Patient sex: F
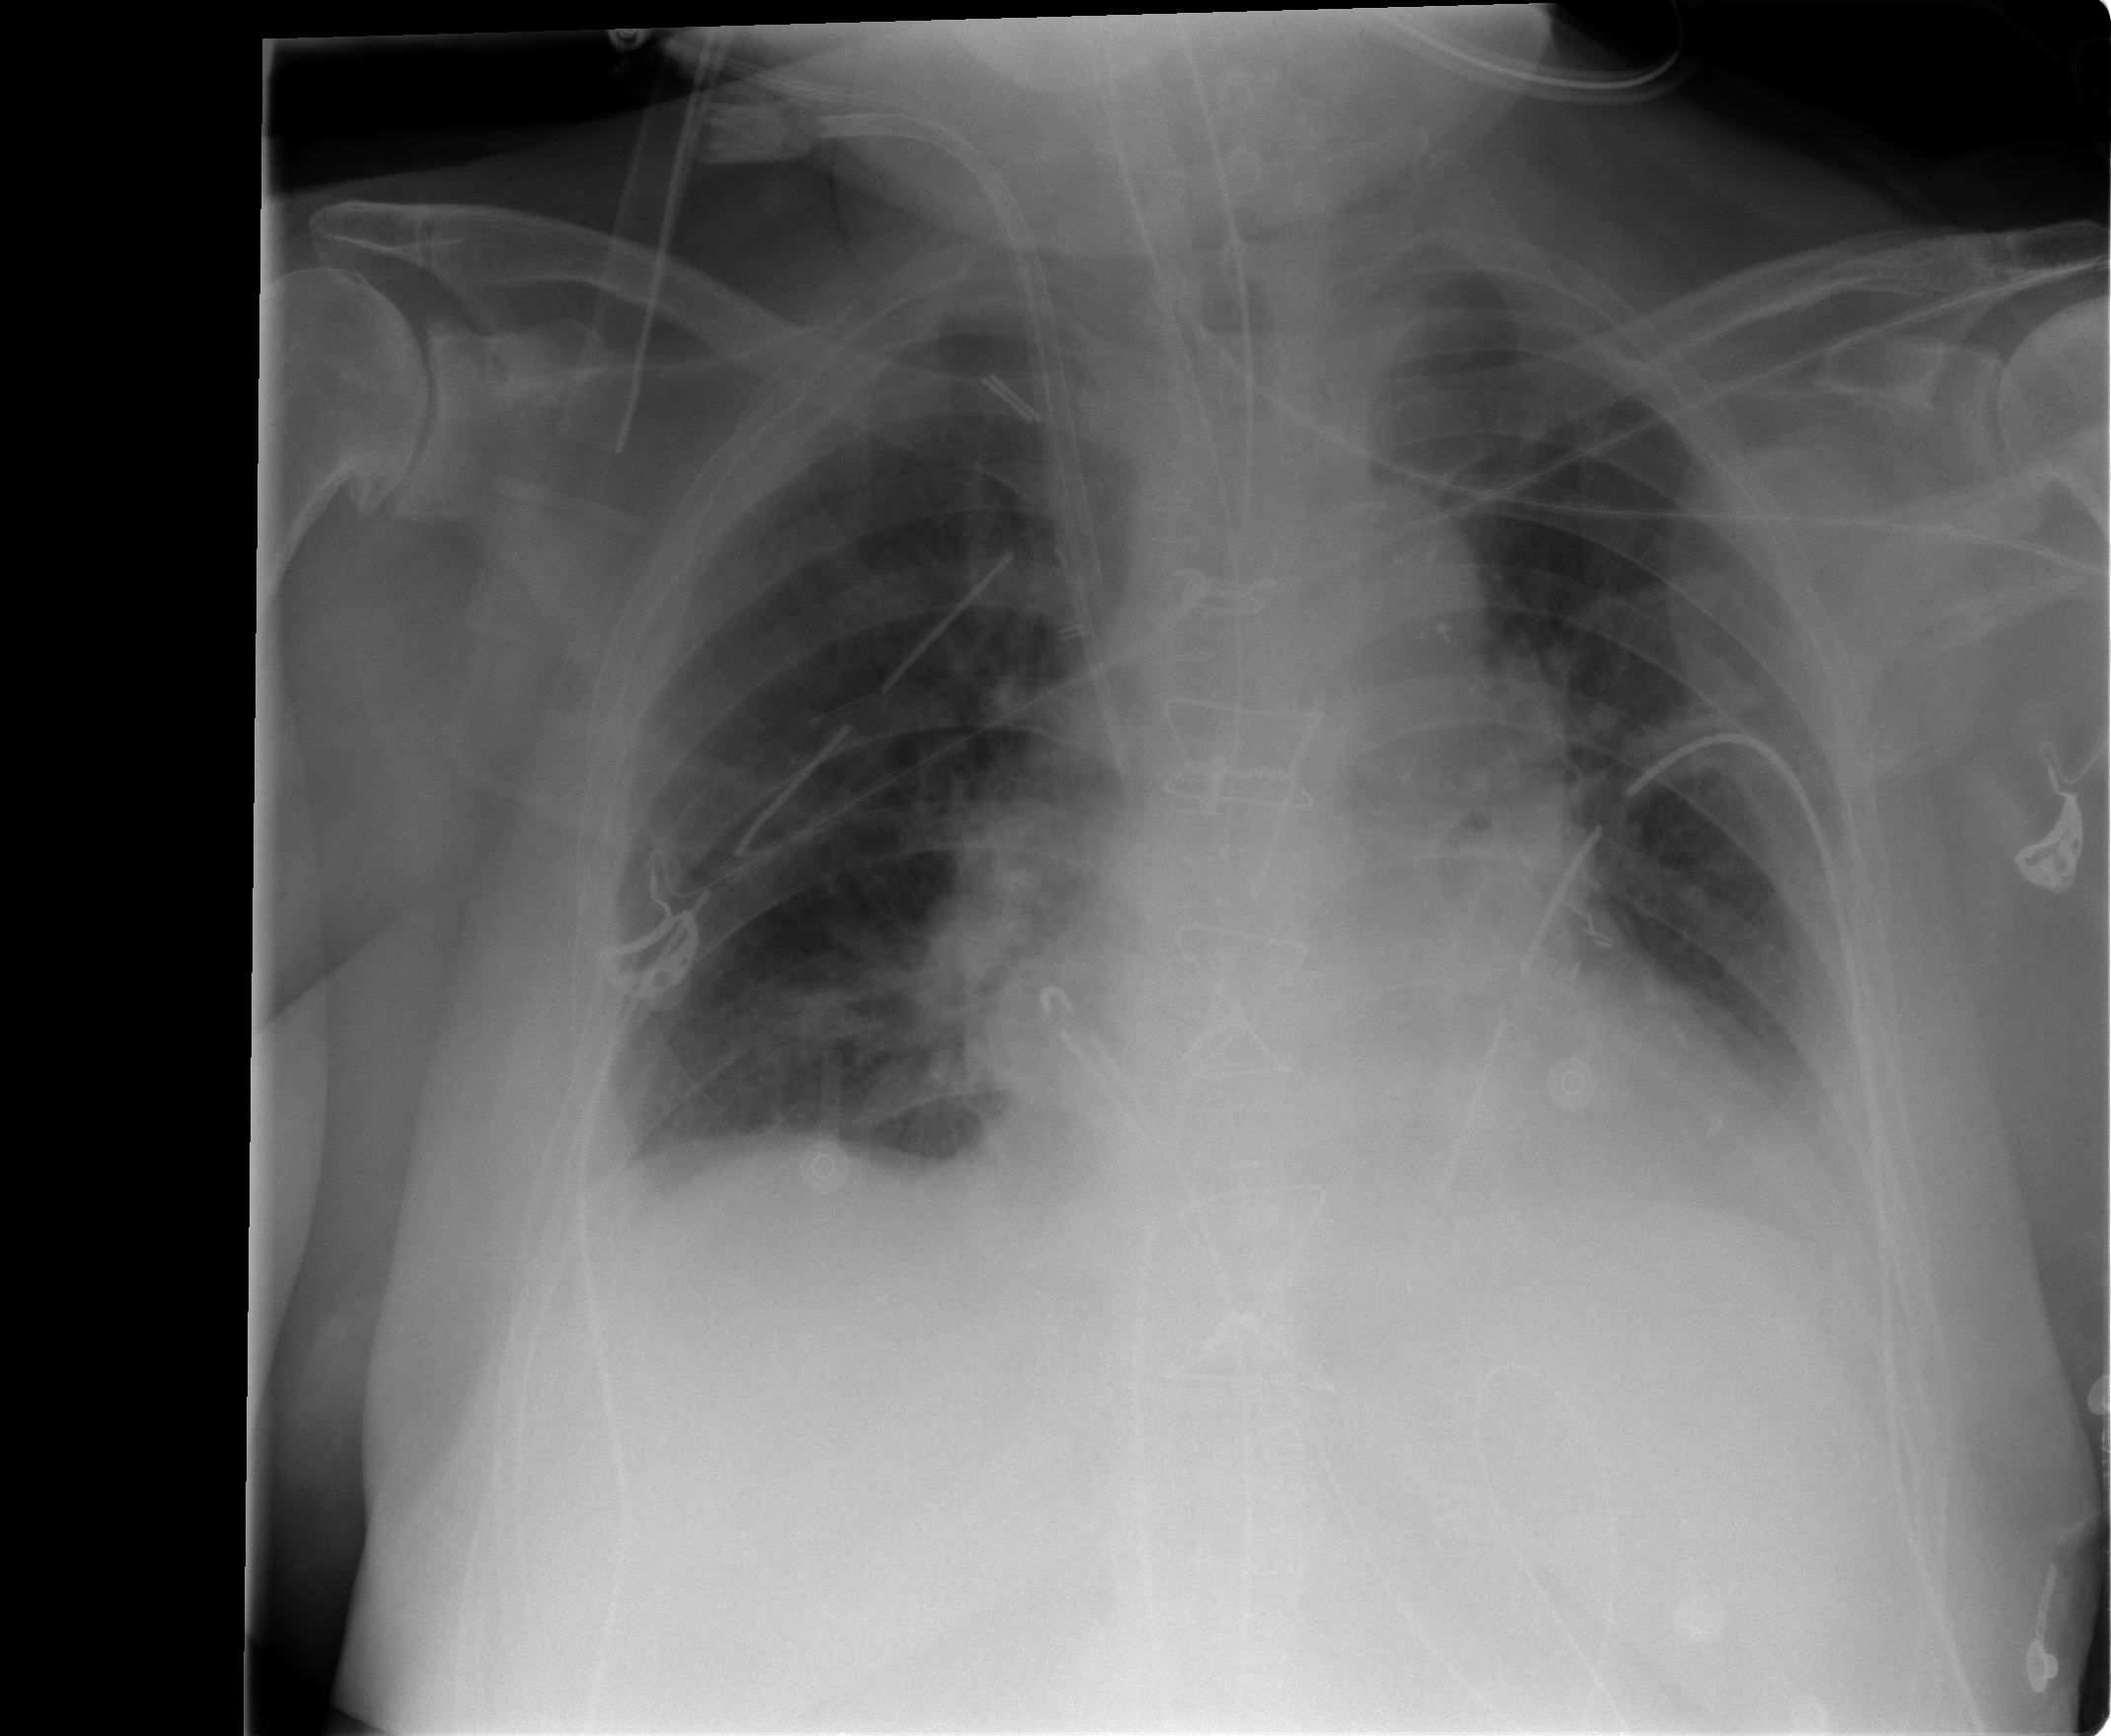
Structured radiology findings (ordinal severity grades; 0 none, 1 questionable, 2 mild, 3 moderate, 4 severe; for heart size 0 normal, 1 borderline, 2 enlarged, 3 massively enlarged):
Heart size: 0
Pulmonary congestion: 0
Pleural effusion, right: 0
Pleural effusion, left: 2
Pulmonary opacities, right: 0
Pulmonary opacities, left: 0
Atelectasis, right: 2
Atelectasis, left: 2